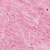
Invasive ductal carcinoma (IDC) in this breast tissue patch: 0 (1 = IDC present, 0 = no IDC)